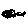
Label: car